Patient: sex M, age 49
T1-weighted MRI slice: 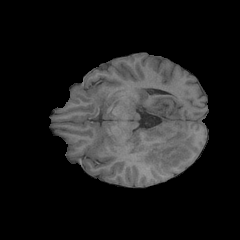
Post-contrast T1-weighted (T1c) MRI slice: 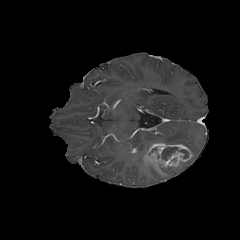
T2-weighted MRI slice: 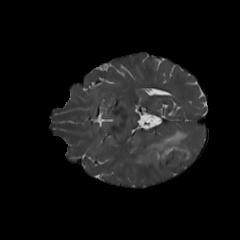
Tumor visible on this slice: yes
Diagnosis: Glioblastoma, IDH-wildtype
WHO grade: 4